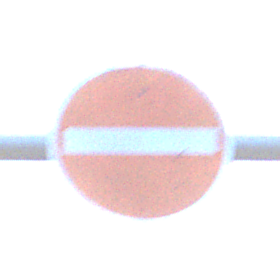
Verkehrszeichen: VerbotDerEinfahrt
Umgebung: Outdoor, Nature
Tageszeit: SunriseSunset
Wetter: PartlyCloudy
Licht: Natural
Jahreszeit: NotSpecified
Kontrast: LowContrast